Question: we are using sonar 3.6.1 and we are trying to use the rule "UndocumentedAPI". Normally, this rule excludes all the getter. But, it seems that classes whose getter use the prefix 'this' are always included in the analysis.
I made a testcase :
'''
public class TestDocumentedAPIDTO {
private Long id;
private String name;
public Long getId() {
return id;
}
public void setId(Long id) {
this.id = id;
}
public String getName() {
return this.name;
}
public void setName(String name) {
this.name = name;
}
}
'''
After analysing this class, I can see that the method 'getName()' throws the UndocumentedAPI violation.

How can I fix that ? is it a bug ?
Thanks for your help
Regards
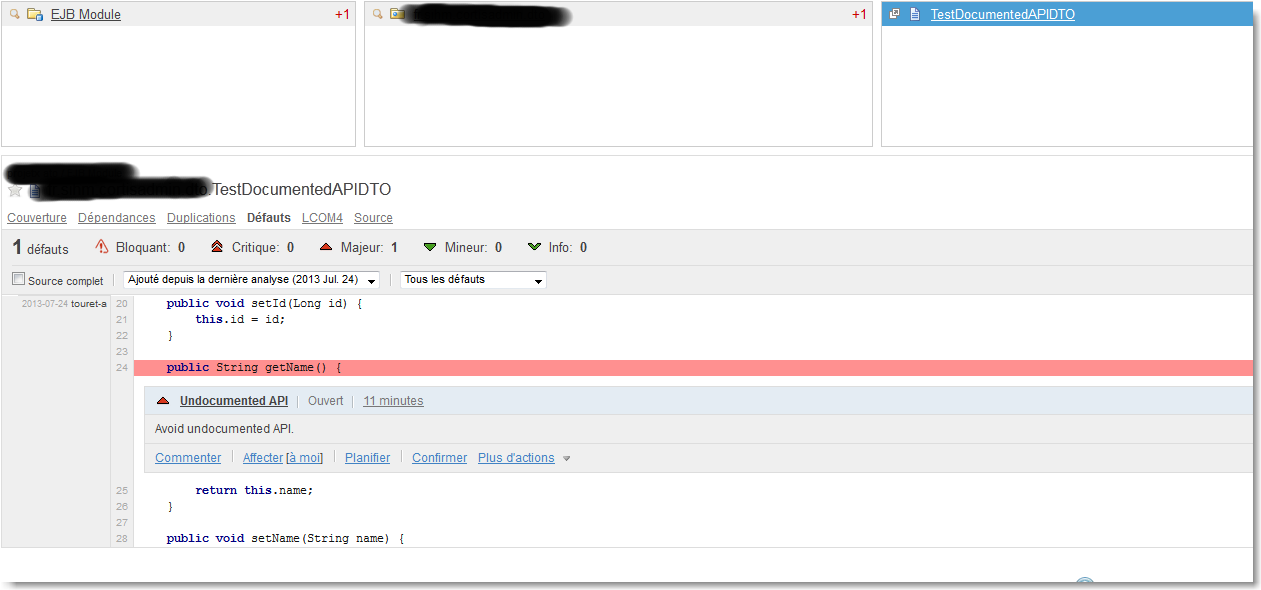
Answer: Answered on the user mailing-list. See <URL>